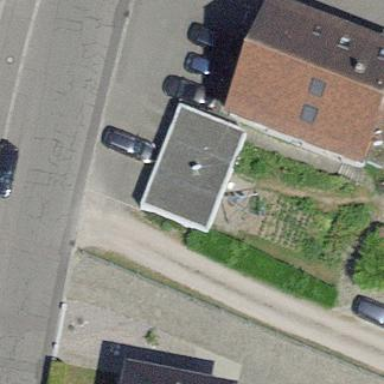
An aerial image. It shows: Group of garages.